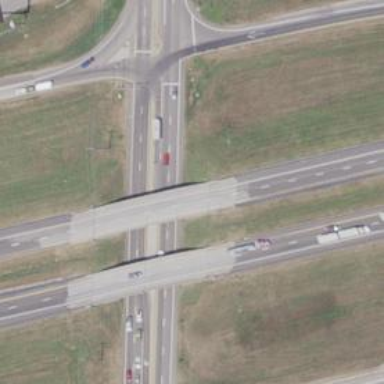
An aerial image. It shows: Motorway bridge with asphalt surface and beam structure.